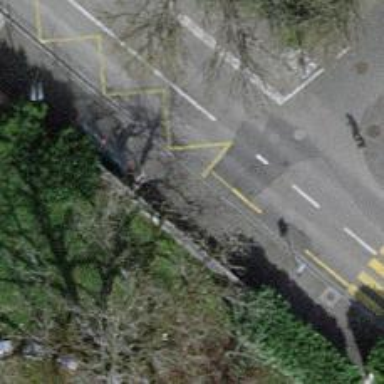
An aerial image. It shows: Asphalt platform for public transport with shelter.